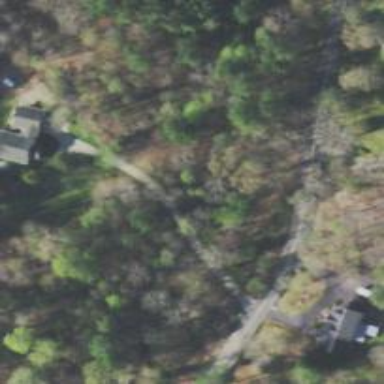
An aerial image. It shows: Driveway leading to service road.